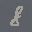
Label: 8